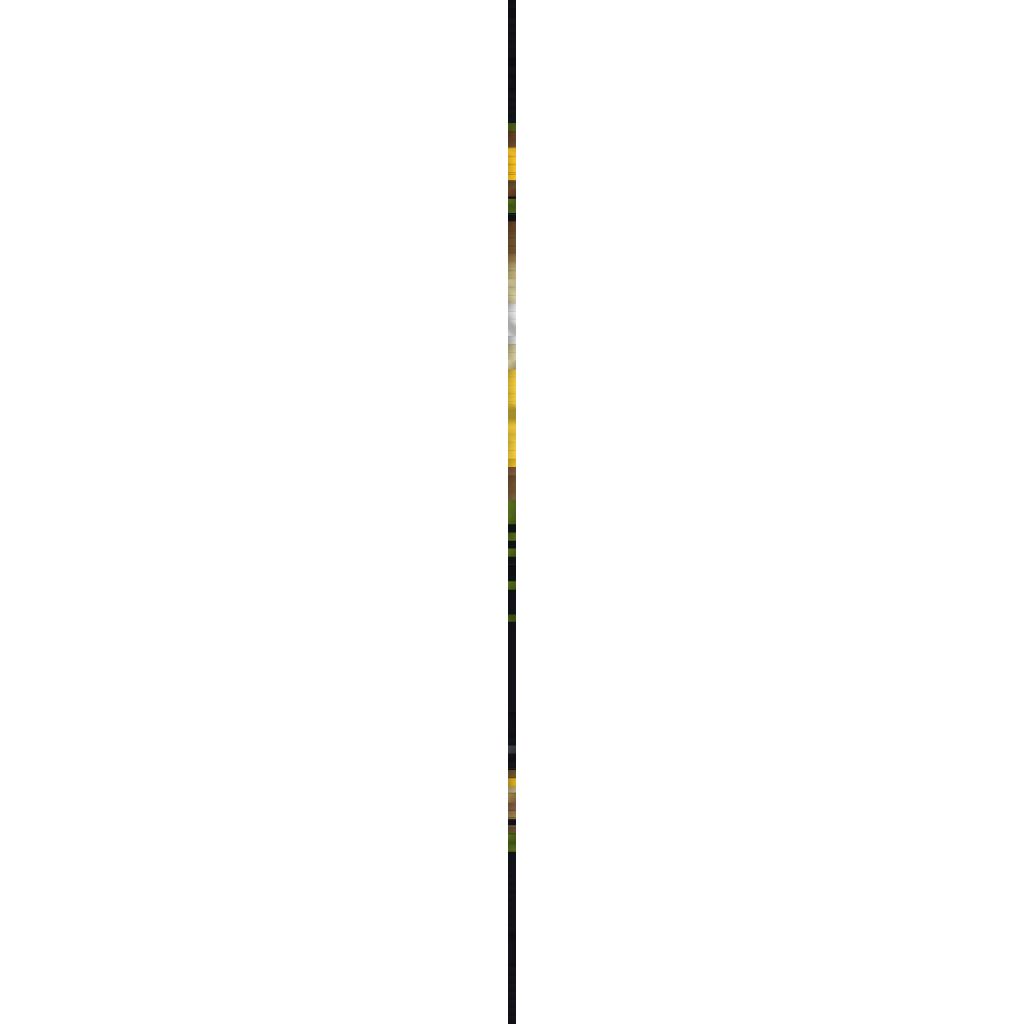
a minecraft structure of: HULK pixel art